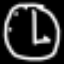
Label: clock